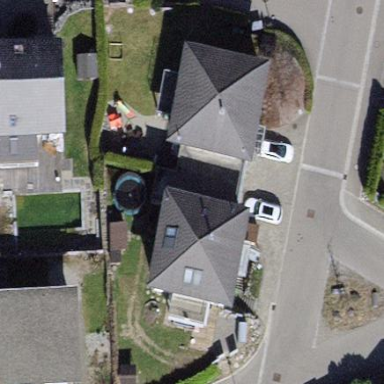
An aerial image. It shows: House with pyramidal roof shape.